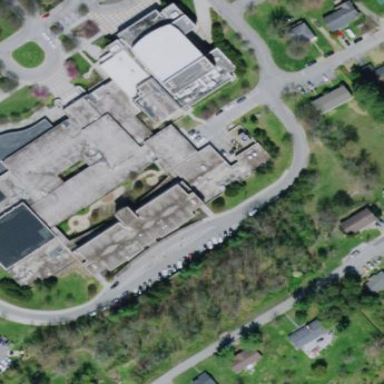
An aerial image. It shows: School building.